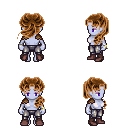
a pixel art fantasy rpg character, female body template, dark elf, purple skin, leather shoulder armor, metal pants, brown princess hairstyle, bracelets, maroon shoes, four views (front, back, left, right), 2x2 character sprite sheet, small pixel art, hard edges, no anti-aliasing